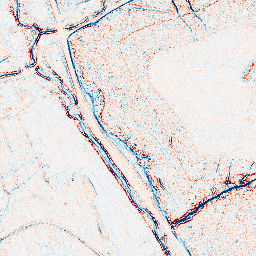
Category: edge_preserving
Decomposition family: bilateral
Decomposition parameters: d: 5
sigma_color: 100
sigma_space: 25
Upsampling method: regularized
Upsampling parameters: scale: 4
lambda_reg: 0.001
Upsampling scale: 4